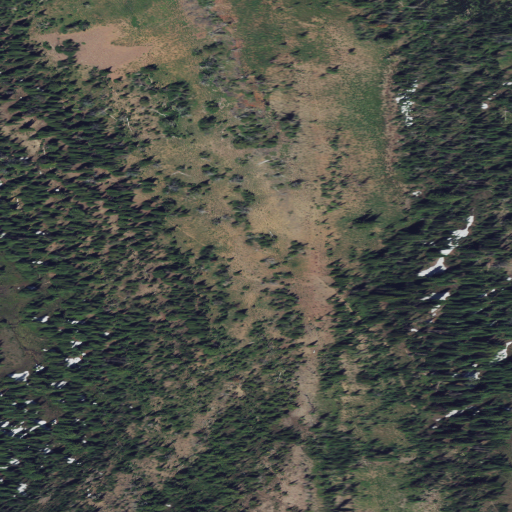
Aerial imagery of gap in Oregon named Sturgil Saddle containing evergreen forest, shrub, barren land, and grassland